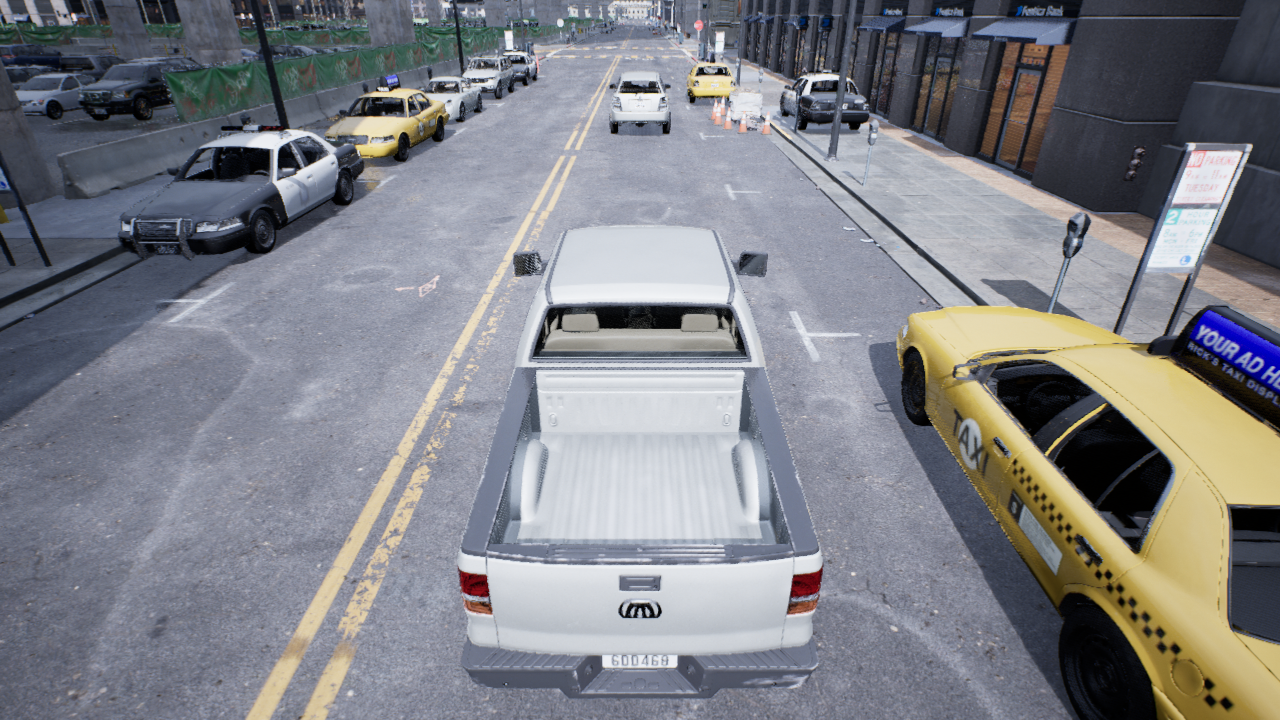
Venue: downtown
Lighting: overcast
Vehicle rig: pickup